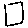
Label: square